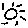
Label: sun